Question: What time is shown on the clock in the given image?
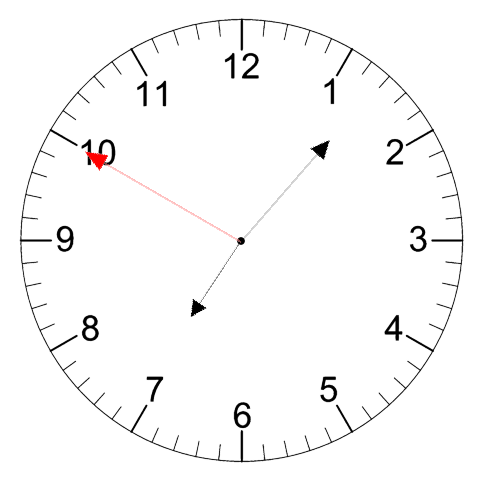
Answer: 07:06:50